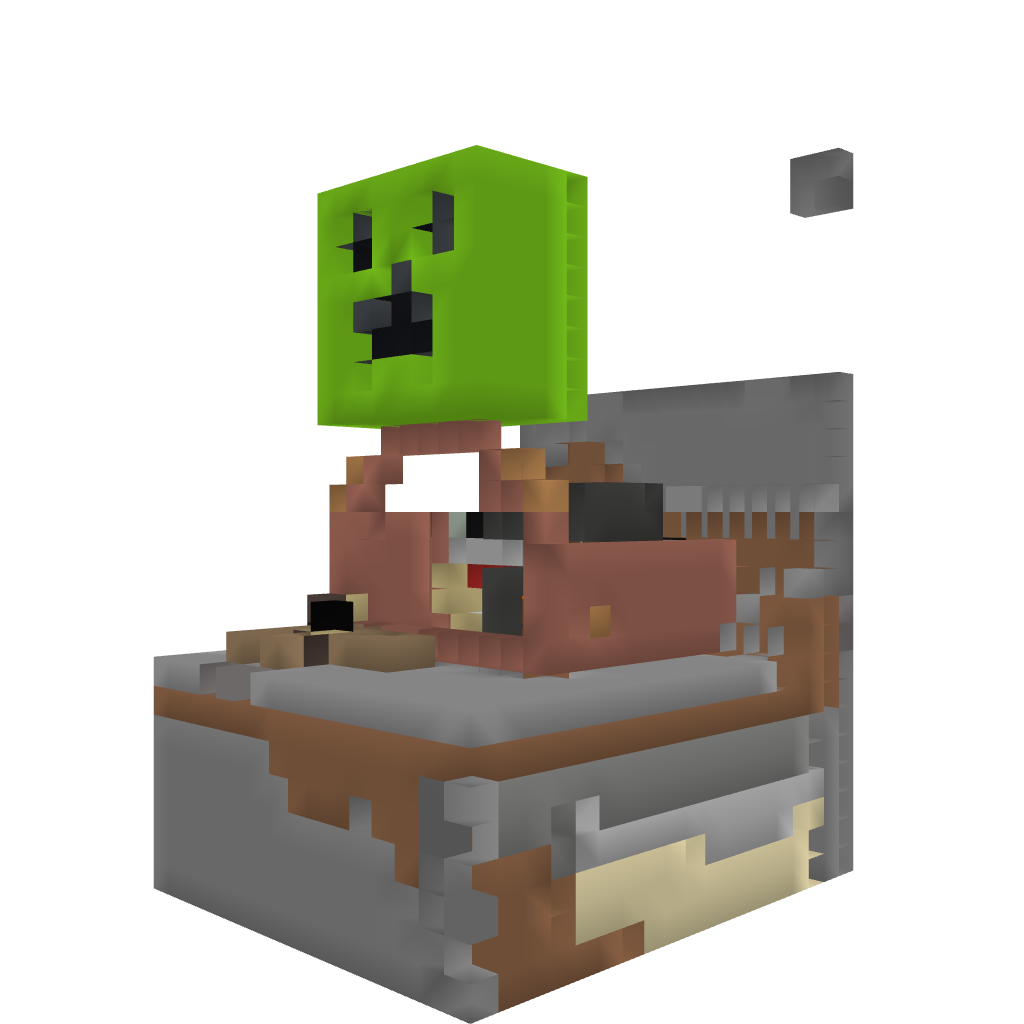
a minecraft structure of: Dunk A creeper Carnival Game